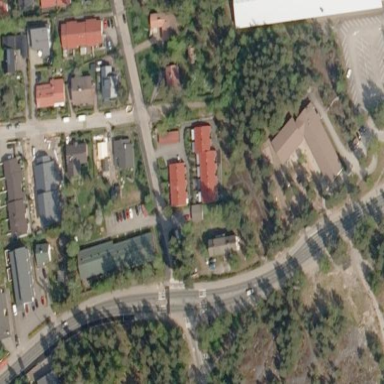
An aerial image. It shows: Residential area.